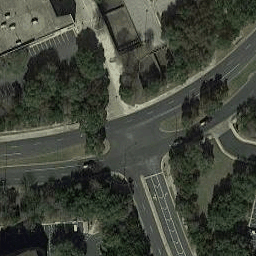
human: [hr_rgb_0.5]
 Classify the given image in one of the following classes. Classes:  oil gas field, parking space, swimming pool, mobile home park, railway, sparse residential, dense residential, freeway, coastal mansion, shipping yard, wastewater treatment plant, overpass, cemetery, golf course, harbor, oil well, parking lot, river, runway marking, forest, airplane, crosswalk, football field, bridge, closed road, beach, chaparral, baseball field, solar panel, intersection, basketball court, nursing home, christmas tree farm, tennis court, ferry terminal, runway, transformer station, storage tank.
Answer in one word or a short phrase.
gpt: intersection